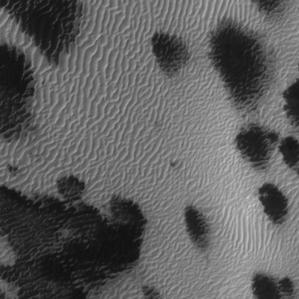
Label: frost